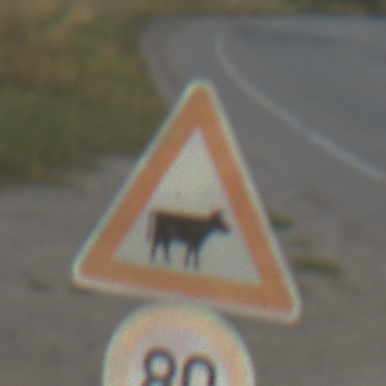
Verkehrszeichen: ViehtriebLinks
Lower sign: Geschwindigkeit80
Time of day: SunriseSunset
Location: Outdoor (RoadRail)
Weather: PartlyCloudy
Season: NotSpecified
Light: Natural